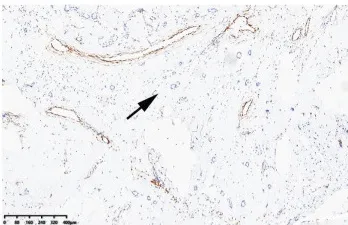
Calponin. Were preservative at the periphery of atypical ductal hyperplasia (red arrow), but were partly absent at scattered tubules in the surrounding stroma (black arrows). Scale bars:. 80 mum.
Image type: pathology (immunostaining)